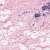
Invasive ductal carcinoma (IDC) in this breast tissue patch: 0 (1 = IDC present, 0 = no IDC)